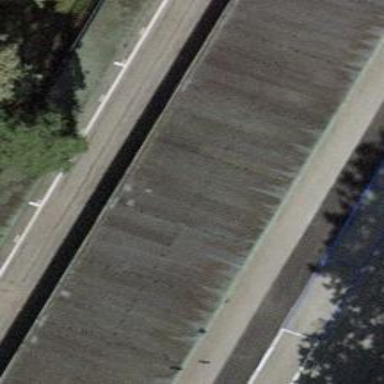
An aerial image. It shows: Shed designated for bicycle parking.